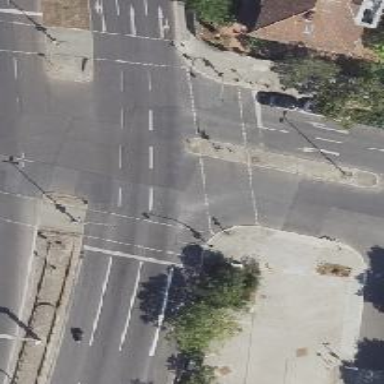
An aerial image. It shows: Footway that serves as traffic island.